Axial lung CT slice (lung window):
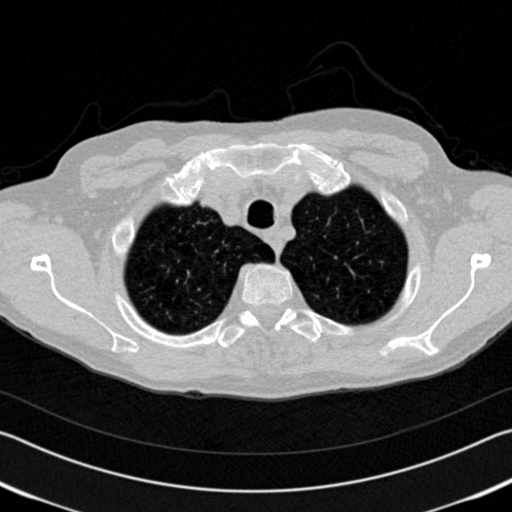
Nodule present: no